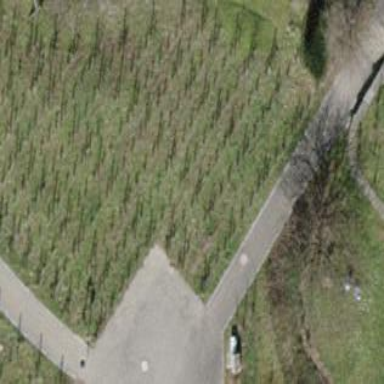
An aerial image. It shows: Vineyard.